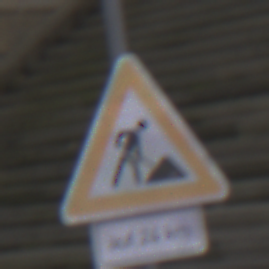
Verkehrszeichen: Arbeitsstelle
Zusatzzeichen unten: LaengeEinerStrecke6
Umgebung: Outdoor, Urban
Tageszeit: Midday
Wetter: Overcast
Licht: Natural
Jahreszeit: NotSpecified
Kontrast: LowContrast